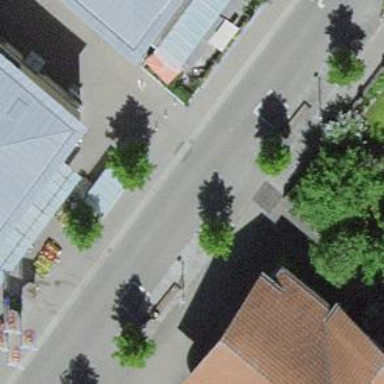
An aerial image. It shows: Pedestrian road.